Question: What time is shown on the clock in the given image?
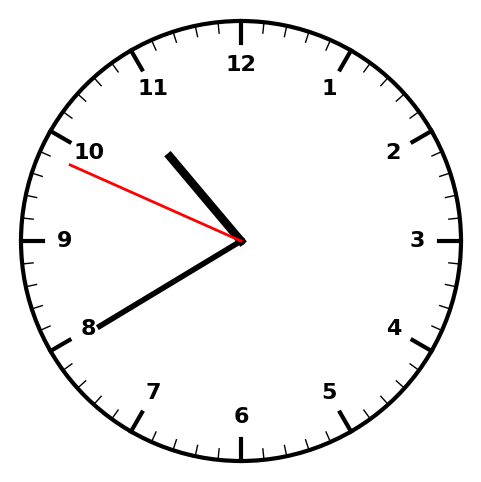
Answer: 10:39:49